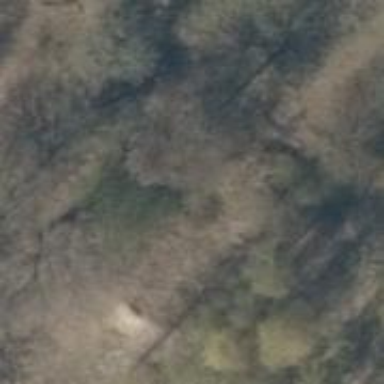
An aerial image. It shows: Abandoned railway.